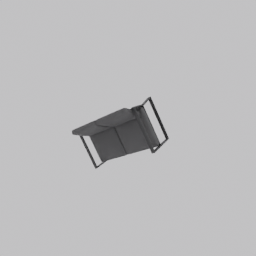
Label: furniture